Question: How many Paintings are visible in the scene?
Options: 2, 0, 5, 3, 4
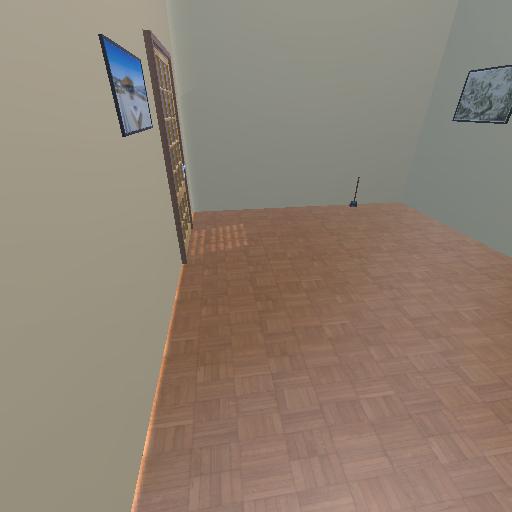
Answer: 2